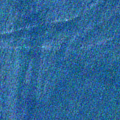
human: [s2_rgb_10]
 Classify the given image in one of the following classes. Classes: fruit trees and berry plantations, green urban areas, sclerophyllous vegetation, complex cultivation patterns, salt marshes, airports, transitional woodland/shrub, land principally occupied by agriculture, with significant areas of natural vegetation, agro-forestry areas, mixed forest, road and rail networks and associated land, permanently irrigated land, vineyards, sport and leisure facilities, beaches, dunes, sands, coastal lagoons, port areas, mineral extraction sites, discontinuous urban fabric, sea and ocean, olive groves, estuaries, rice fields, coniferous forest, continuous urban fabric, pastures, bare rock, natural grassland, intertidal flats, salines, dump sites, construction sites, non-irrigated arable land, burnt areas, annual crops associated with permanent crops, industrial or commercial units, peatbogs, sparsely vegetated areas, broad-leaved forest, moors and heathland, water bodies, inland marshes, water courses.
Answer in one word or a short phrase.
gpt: sea and ocean